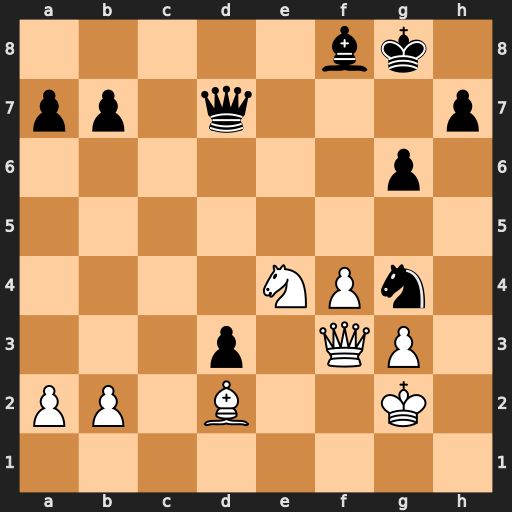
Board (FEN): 5bk1/pp1q3p/6p1/8/4NPn1/3p1QP1/PP1B2K1/8
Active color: w
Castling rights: -
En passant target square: -
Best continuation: Qxg4 Qxg4 Nf6+ Kf7 Nxg4